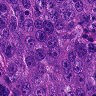
Metastatic tissue present: yes